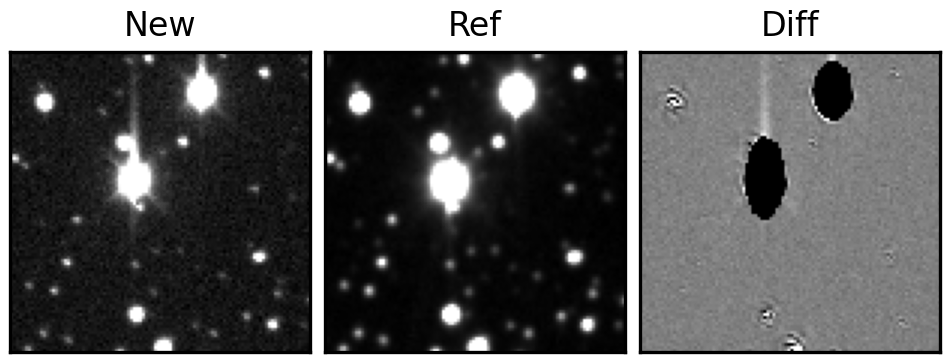
Label: bogus